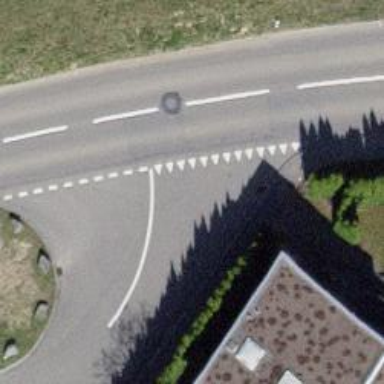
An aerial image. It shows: Road with "give way" sign.